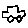
Label: car